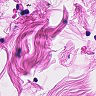
Metastatic tissue present: no